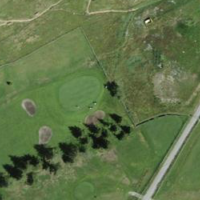
EUNIS habitat code: 26
Species observed at this site:
Phoenicurus ochruros
Geum montanum